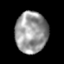
Tissue: lung
Cell type: Epithelial cells
Senescence score: 0.171
Nuclear area (px): 1301
Mean DAPI intensity: 153.322